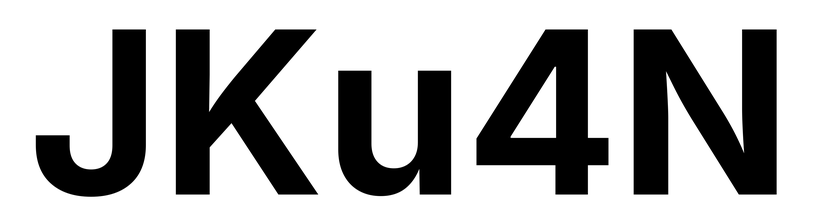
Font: Inter_Bold